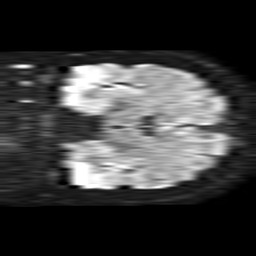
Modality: TRACE
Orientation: coronal
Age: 38
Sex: female
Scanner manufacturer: philips
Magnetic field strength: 1.5 T
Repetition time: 4.6 s
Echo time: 0.08631 s